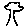
Label: tree